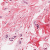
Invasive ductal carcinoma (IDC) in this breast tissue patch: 0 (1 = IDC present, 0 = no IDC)